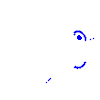
Particle: electron